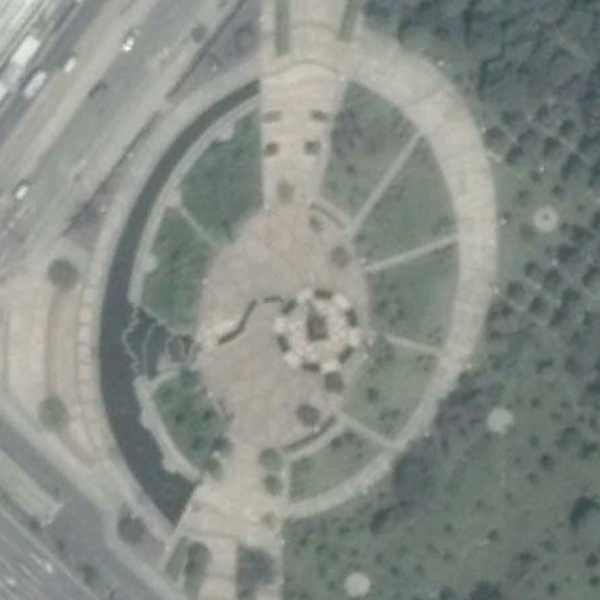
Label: Square